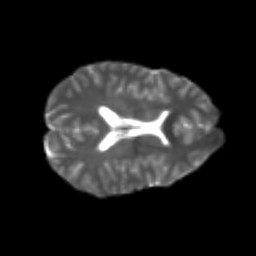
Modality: T2w
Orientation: axial
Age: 22
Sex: female
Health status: healthy
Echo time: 0.074 s